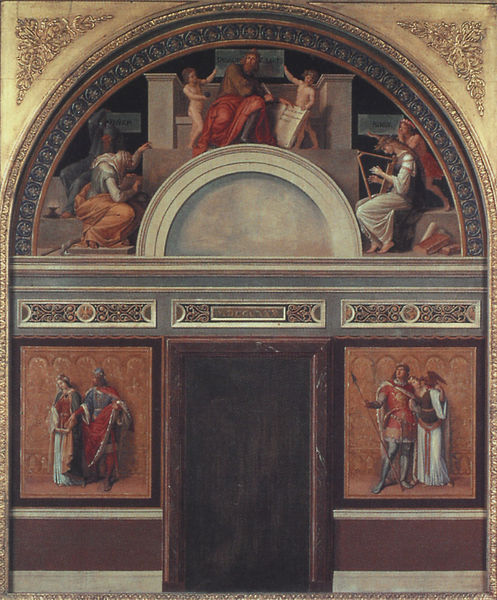
Titel: Entwurf für die Eingangswand des ersten Nibelungensaales (“Saal der Helden”)im Königsbau der Münchner Residenz
Künstler: Julius Schnorr von Carolsfeld
Institution: Karlsruhe, Staatliche Kunsthalle
Schlagwörter: gott, mann, menschen, frau, holz, tür, rot, architektur, bild, innenraum, renaissance, engel, bücher, bogen, italien, farbe, rundbogen, ornamente, verzierung, wandmalerei, foto, eingang, buch, torbogen, altar, fries, portal, fresken, fresko, harfe, ornamentik, szenen, tympanon, schwret, schwert lanze